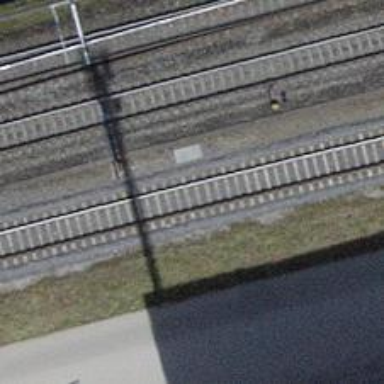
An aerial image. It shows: Single railway spur track.